Field crop: maize
Growth stage: 2
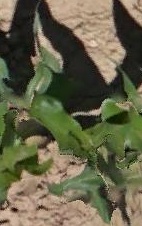
Species: maize